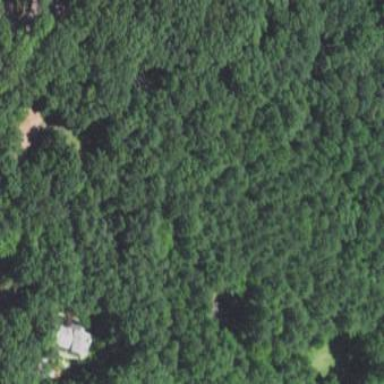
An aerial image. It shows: Mixed woodland with variety of leaf types and cycles.